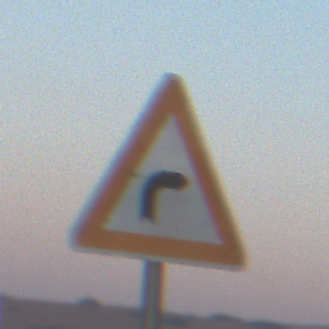
Verkehrszeichen: KurveRechts
Umgebung: Outdoor, Nature
Tageszeit: SunriseSunset
Wetter: Clear
Licht: Natural
Jahreszeit: Winter
Kontrast: LowContrast